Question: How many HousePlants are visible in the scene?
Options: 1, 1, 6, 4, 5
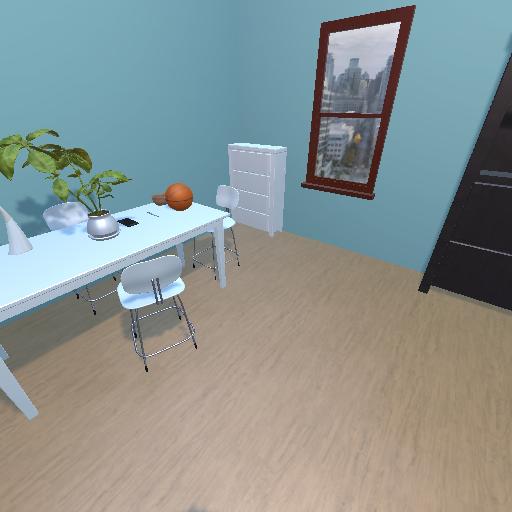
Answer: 1